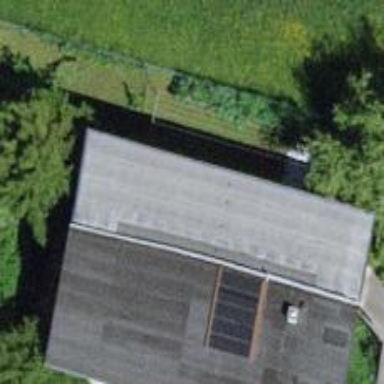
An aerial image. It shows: House with saltbox-shaped roof.